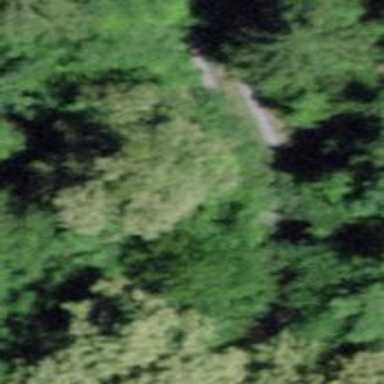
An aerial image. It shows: Well-maintained track road of grade 1.